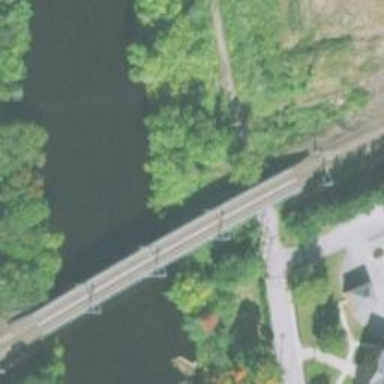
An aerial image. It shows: Railway bridge with electrified contact lines.